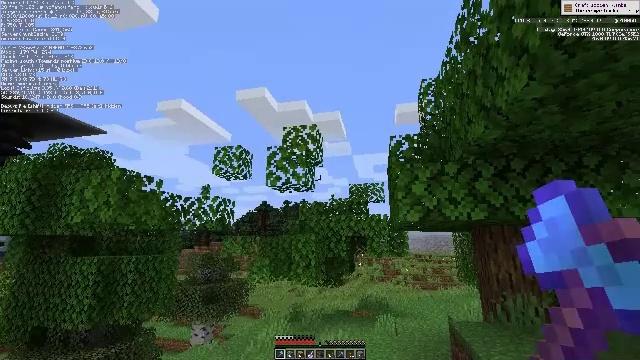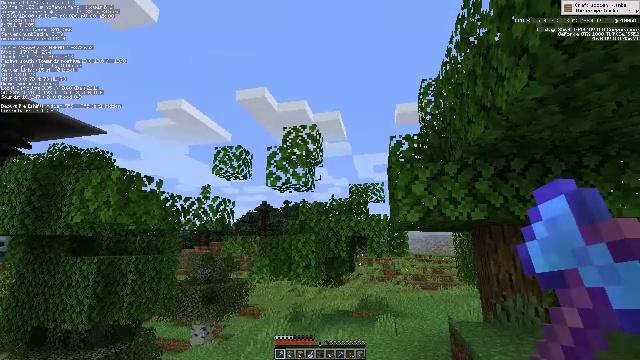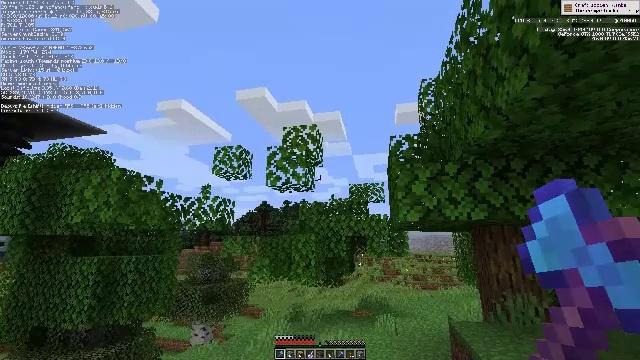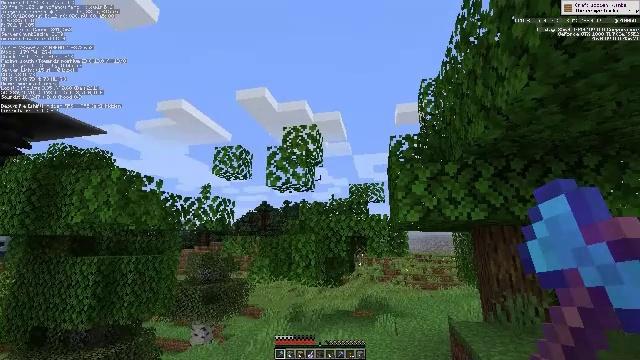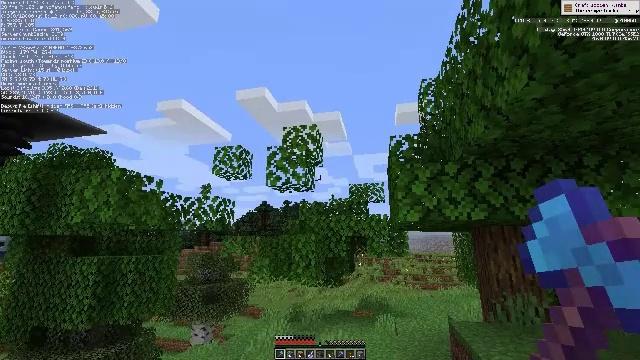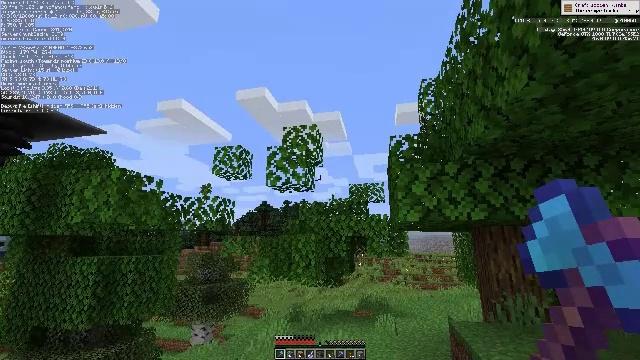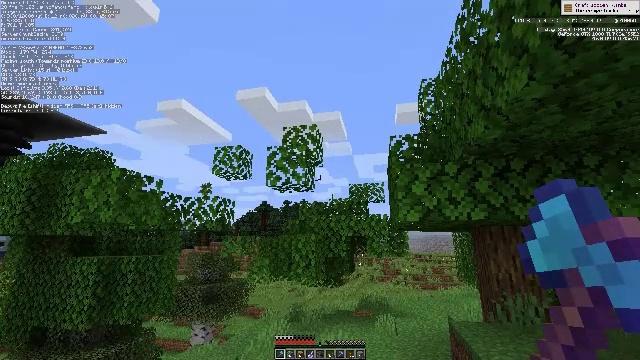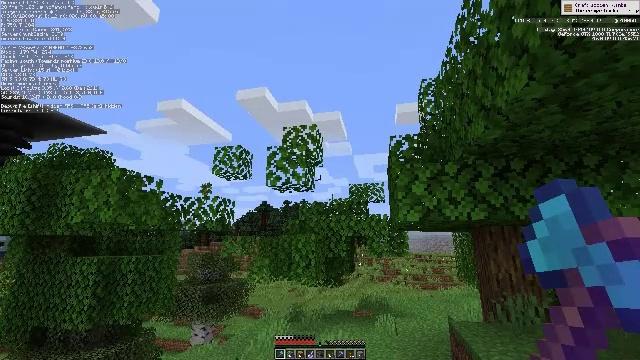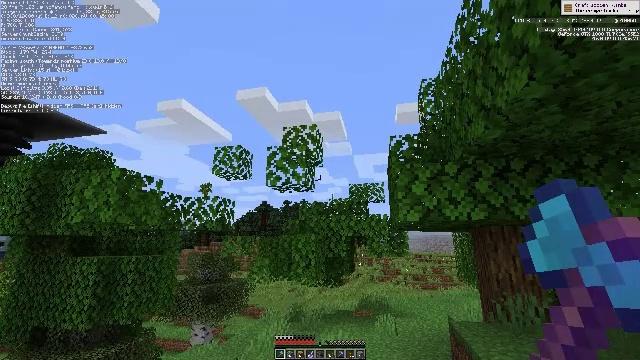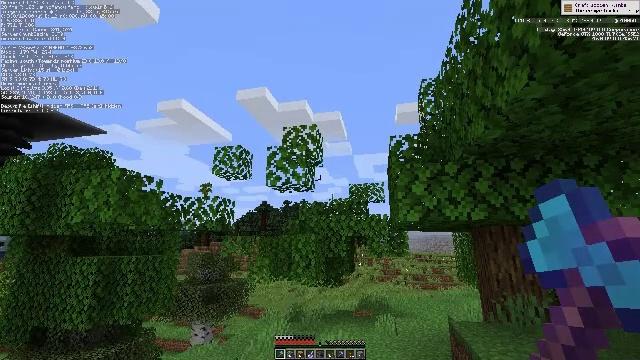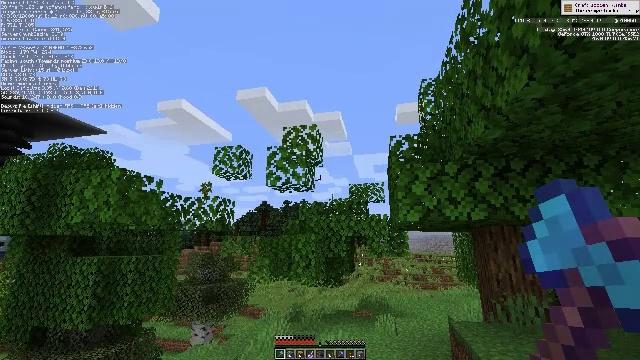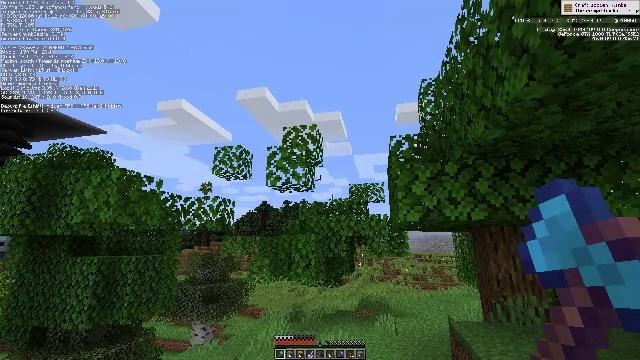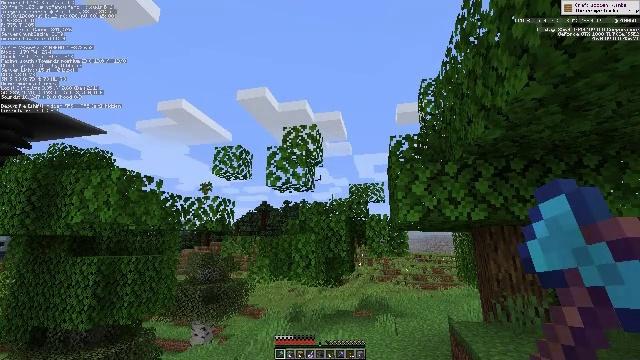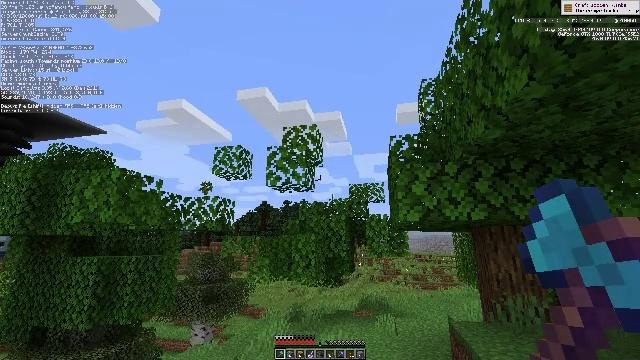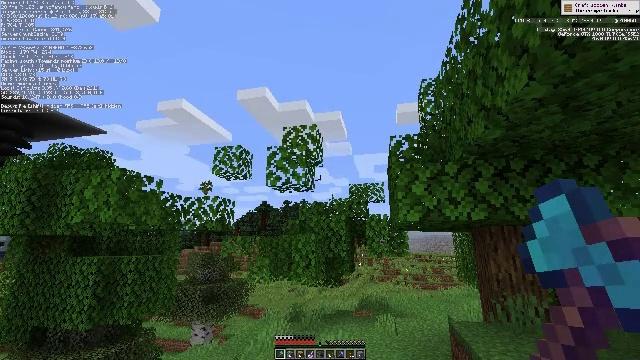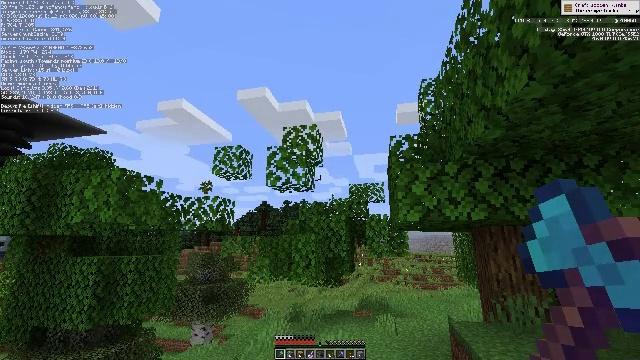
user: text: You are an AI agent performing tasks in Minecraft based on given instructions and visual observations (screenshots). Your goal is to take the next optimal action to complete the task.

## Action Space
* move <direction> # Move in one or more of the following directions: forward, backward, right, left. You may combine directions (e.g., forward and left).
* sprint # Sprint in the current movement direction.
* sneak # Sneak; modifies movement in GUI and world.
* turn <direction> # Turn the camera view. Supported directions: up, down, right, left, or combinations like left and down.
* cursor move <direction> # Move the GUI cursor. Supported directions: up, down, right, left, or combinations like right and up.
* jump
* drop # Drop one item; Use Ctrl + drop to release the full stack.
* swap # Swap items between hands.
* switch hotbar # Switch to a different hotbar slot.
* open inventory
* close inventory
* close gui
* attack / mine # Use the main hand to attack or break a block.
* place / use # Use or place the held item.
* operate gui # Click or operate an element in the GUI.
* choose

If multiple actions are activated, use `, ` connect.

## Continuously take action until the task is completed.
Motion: motion action
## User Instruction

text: Gather oak leaves by attacking.
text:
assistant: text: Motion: no_op
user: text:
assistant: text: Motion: no_op
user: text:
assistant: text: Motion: no_op
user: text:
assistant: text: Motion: no_op
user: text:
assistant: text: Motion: no_op
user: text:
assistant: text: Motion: no_op
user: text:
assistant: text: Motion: no_op
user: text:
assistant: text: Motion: no_op
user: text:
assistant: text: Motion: no_op
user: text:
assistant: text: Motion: no_op
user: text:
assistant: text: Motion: no_op
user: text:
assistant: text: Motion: no_op
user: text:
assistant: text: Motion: no_op
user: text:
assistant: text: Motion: no_op
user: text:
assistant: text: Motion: no_op
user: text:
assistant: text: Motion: no_op
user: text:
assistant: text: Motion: no_op
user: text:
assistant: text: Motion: no_op
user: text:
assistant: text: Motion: no_op
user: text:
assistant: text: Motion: no_op
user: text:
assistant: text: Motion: no_op
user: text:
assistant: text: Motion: no_op
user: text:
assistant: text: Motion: no_op
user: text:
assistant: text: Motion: no_op
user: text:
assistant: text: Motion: no_op
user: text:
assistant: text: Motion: no_op
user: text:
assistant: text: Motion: no_op
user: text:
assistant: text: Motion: no_op
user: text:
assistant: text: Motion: no_op
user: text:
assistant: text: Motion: no_op